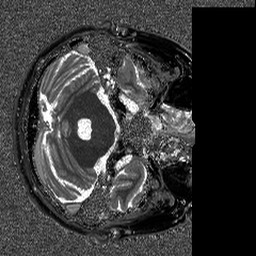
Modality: T1map
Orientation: axial
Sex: male